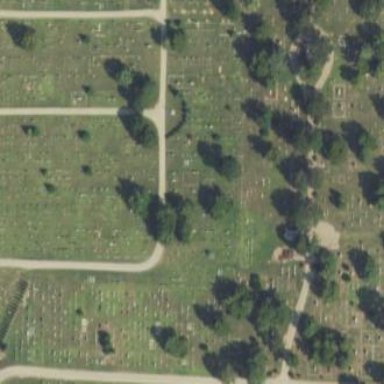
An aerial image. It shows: Cemetery.